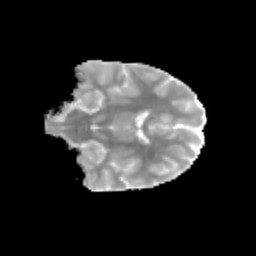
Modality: MD
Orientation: coronal
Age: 13
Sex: male
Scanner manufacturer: siemens
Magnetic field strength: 3 T
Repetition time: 3.8 s
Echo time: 0.07 s